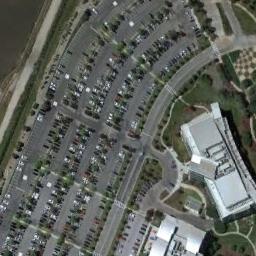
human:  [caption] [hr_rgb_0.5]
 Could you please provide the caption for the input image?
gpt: The parking lot is full of cars next to some buildings and trees .

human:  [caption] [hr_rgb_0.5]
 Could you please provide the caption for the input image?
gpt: Many cars of different styles are on the parking lot .

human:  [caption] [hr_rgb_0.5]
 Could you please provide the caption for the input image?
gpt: The parking lot has lots of cars arranged neatly in lines and some buildings are next to the parking lot .

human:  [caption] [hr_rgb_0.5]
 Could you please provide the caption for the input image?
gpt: There are a dozen cars in the parking lot .

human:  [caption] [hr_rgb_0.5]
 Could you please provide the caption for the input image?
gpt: There are many green bushes and cars on the parking lot .